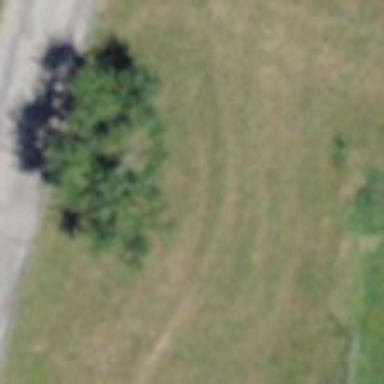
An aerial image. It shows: Single tag "natural: tree."